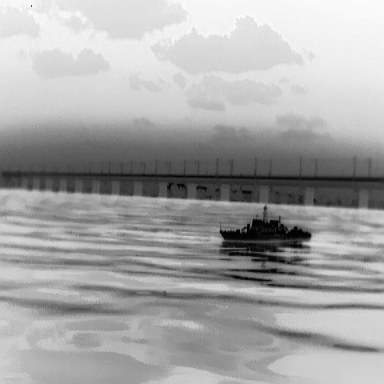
There is a warship in the infrared image.